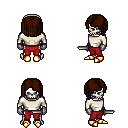
a pixel art fantasy rpg character, male body template, skeleton, white long-sleeve shirt, red pants, brown pageboy hairstyle, metal gloves, gold boots, dagger, four views (front, back, left, right), 2x2 character sprite sheet, small pixel art, hard edges, no anti-aliasing